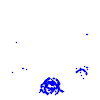
Particle: kaon